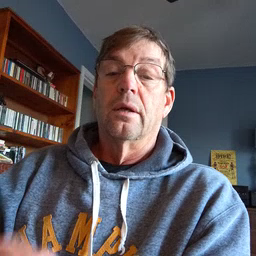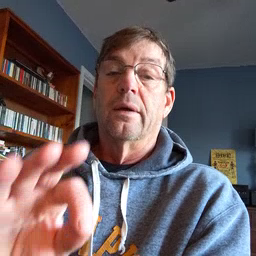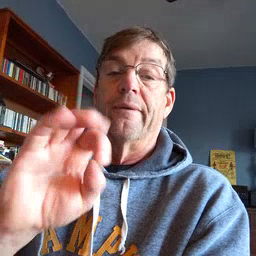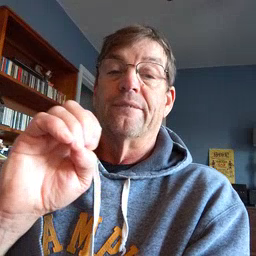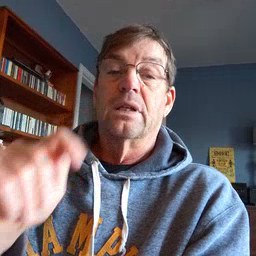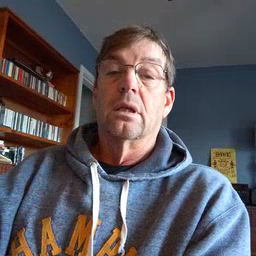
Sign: feet